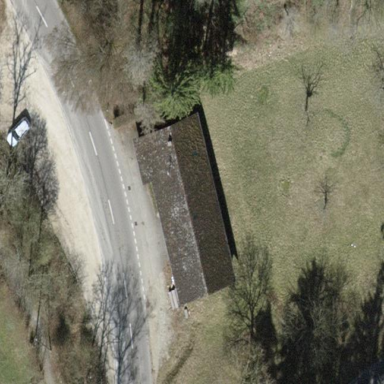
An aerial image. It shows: Gabled roof made of roof tiles on farm auxiliary building. The roof is oriented along the structure.